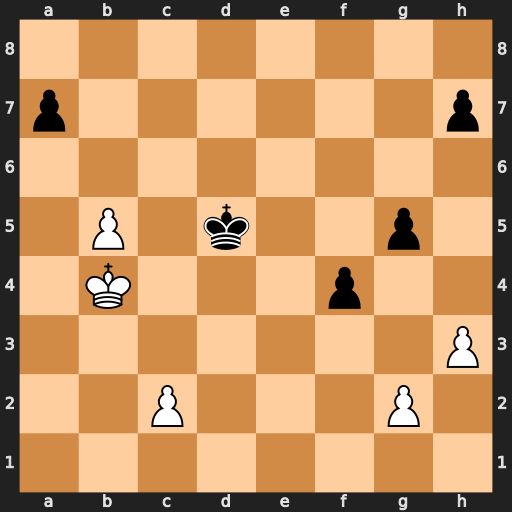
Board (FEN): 8/p6p/8/1P1k2p1/1K3p2/7P/2P3P1/8
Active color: w
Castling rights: -
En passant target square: -
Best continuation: c4+ Ke6 Kc3